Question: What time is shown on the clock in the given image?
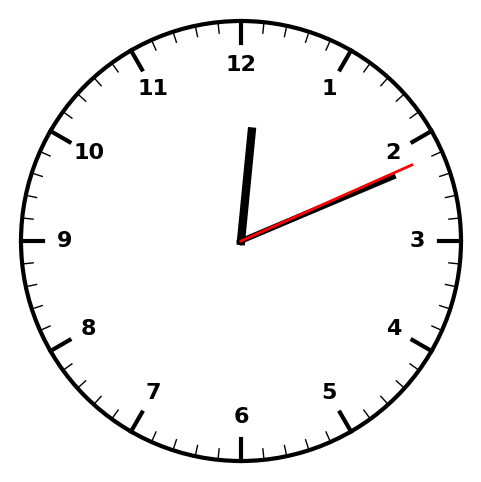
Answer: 12:11:11